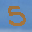
Label: 5